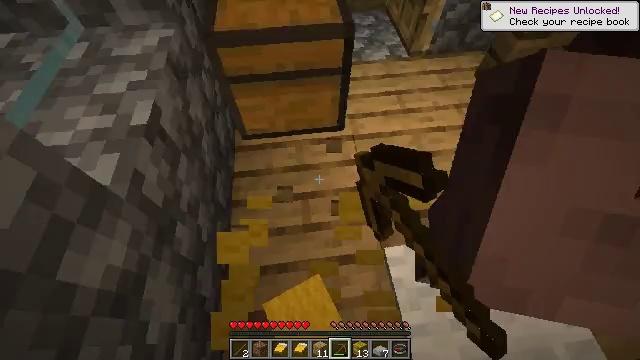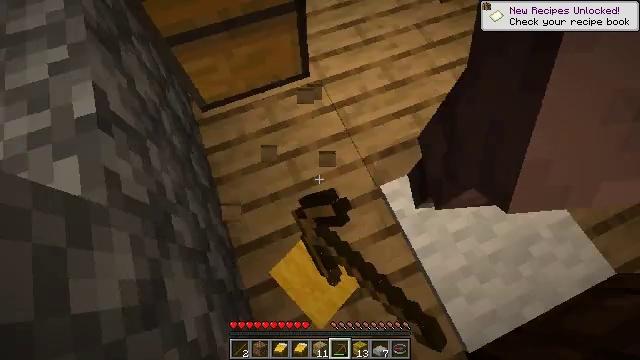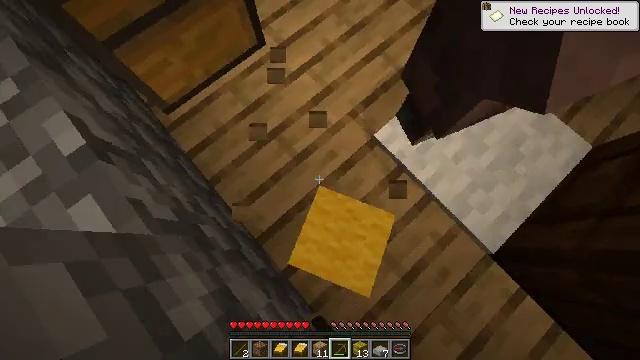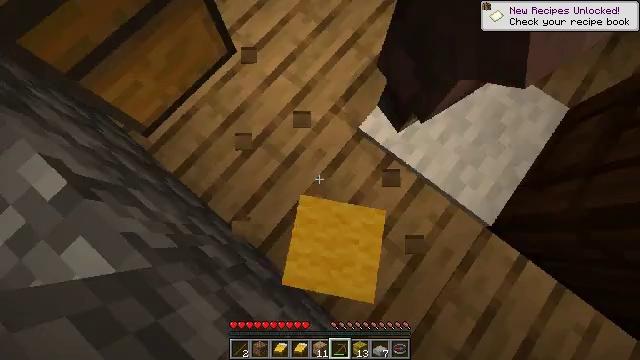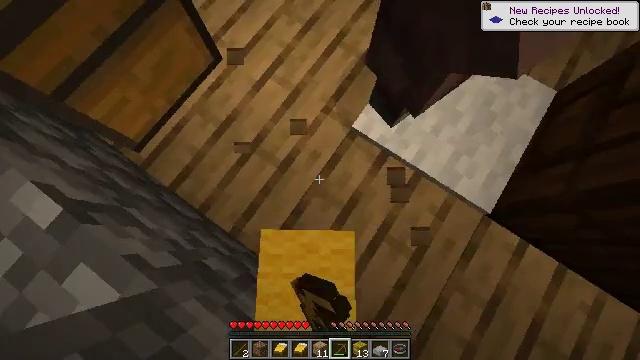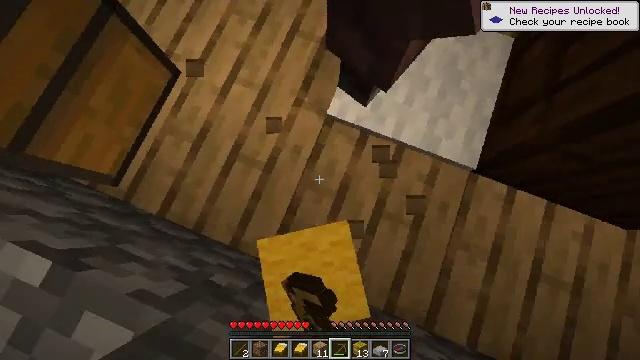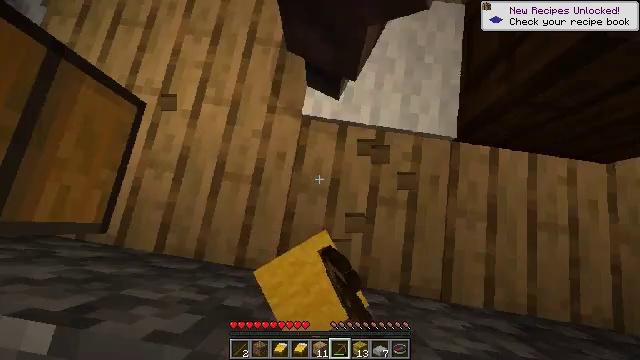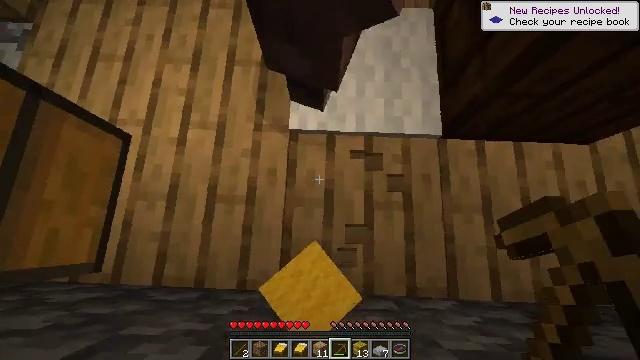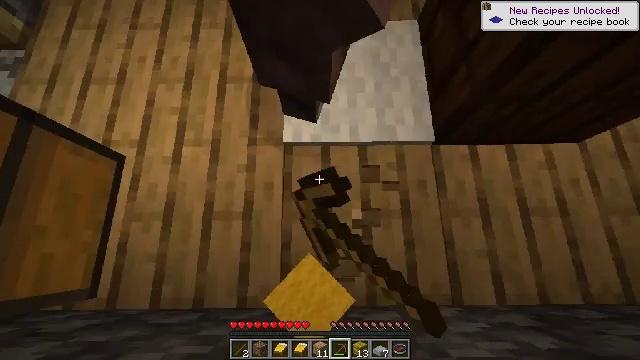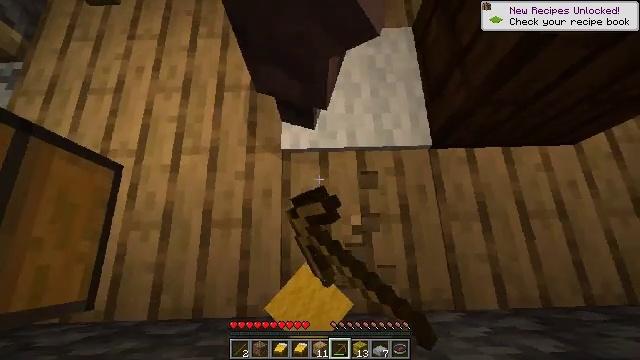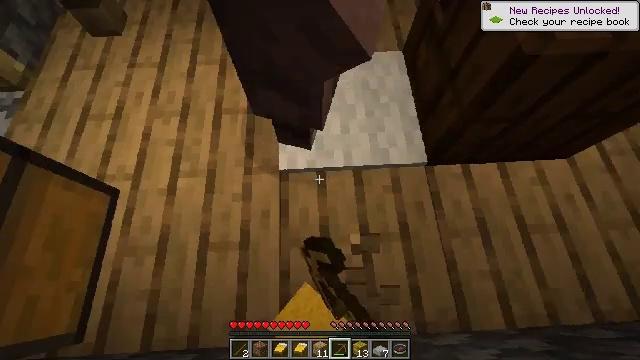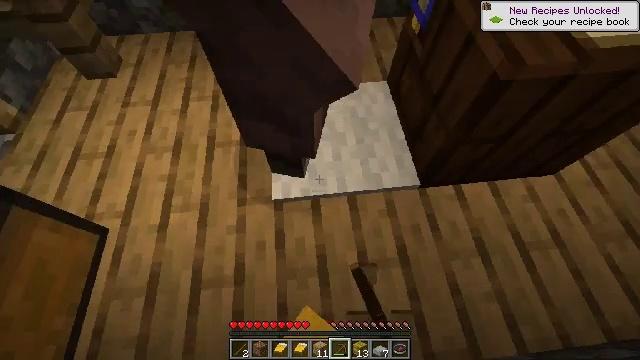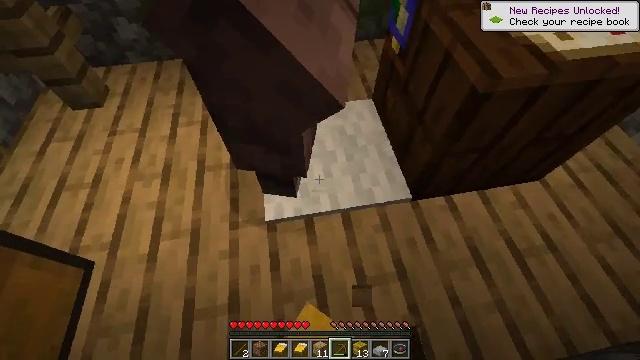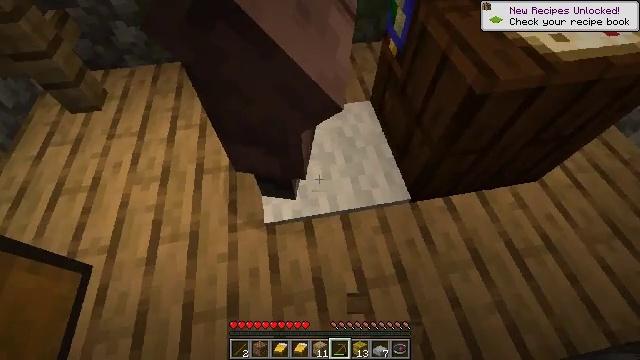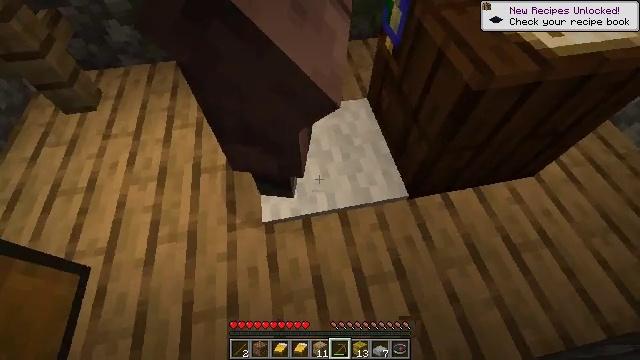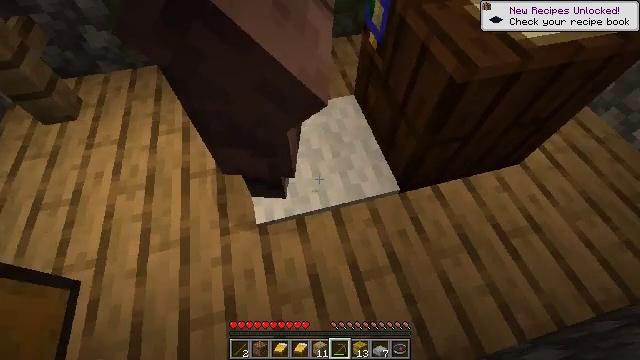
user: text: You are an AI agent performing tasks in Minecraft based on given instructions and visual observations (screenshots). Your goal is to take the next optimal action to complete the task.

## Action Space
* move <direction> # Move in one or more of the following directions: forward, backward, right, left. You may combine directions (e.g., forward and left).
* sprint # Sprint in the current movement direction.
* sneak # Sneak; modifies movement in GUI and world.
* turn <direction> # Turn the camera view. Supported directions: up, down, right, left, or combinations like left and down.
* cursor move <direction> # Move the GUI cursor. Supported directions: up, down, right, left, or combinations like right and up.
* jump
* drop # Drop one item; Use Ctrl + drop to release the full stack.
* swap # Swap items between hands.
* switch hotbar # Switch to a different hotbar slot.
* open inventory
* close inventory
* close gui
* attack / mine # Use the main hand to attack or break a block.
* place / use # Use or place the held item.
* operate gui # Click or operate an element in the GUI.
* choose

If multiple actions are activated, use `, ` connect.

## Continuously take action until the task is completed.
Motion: motion action
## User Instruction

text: Remove the white carpet from the floor.
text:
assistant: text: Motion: move left, turn right and down, attack / mine
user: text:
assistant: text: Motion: turn right and down, attack / mine
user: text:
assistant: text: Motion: turn right, attack / mine
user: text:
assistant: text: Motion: turn right, attack / mine
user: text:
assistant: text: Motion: turn right and down, attack / mine
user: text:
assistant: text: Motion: turn right, attack / mine
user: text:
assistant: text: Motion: turn right and up, attack / mine
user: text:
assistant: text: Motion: turn right and up, attack / mine
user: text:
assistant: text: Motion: turn right and up, attack / mine
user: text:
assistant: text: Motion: turn right and up, attack / mine
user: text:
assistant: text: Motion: turn right and up, attack / mine
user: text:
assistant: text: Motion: turn right and up, attack / mine
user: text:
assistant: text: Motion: attack / mine
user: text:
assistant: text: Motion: attack / mine
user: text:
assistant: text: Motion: turn right, attack / mine
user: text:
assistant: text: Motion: turn right, attack / mine
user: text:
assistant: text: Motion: turn right, attack / mine
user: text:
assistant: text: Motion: attack / mine
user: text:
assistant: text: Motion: attack / mine
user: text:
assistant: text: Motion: attack / mine
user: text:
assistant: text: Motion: attack / mine
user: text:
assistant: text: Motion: attack / mine
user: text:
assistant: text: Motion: attack / mine
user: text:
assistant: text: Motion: turn left and down
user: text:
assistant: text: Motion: turn left
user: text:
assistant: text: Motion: no_op